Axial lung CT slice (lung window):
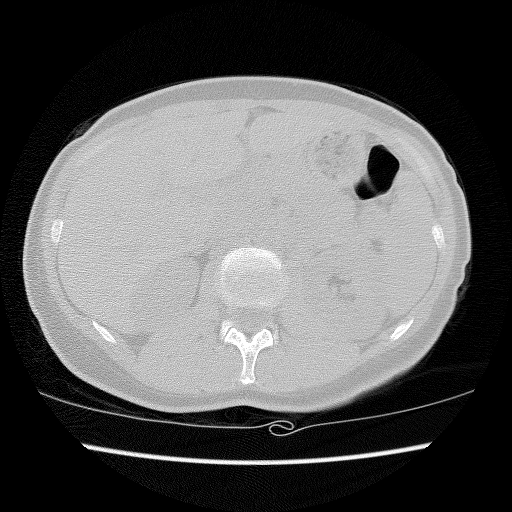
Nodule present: no